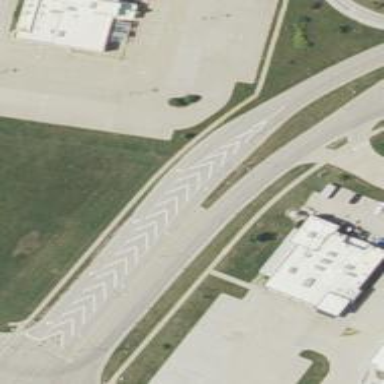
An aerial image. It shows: Road marking of gore chevron.